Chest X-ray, AP view. Patient: 54 years old, sex F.
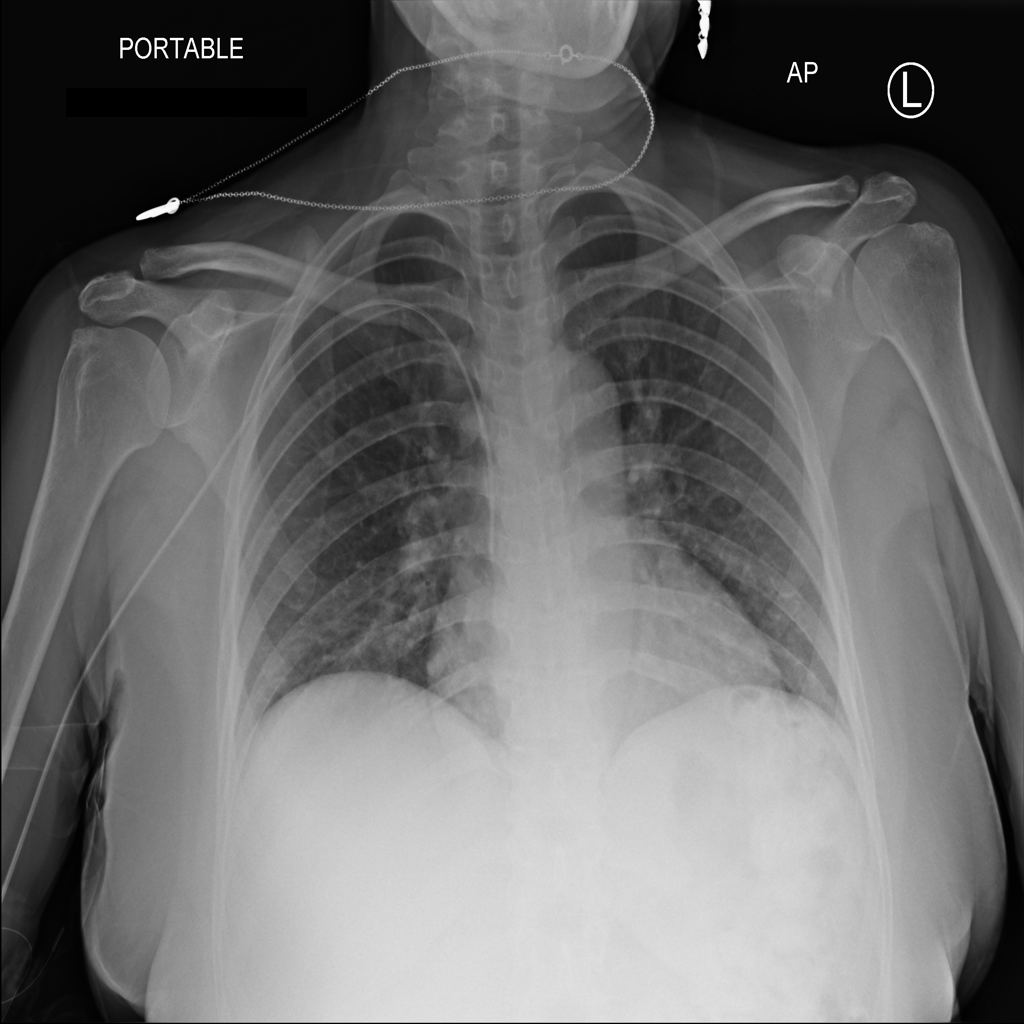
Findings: No Finding